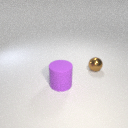
large purple rubber cylinder to the left of small brown metal sphere